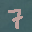
Label: 7